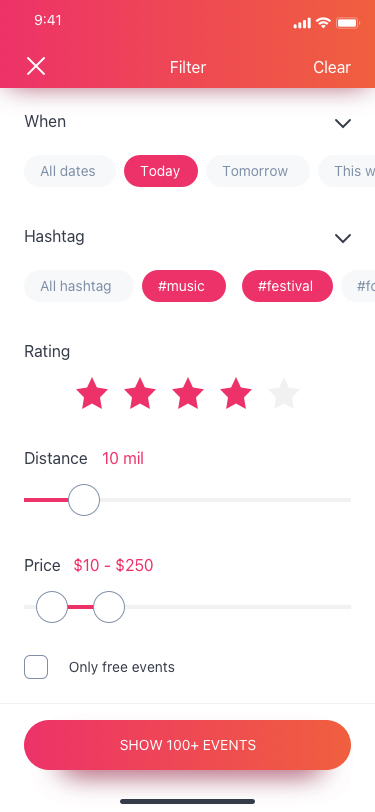
Text in this UI design:
When
All dates
Today
Tomorrow
This week
Hashtag
All hashtag
#music
#festival
#food
Rating
Distance
10 mil
Price
Only free events
$10 - $250